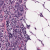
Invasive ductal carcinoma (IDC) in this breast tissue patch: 1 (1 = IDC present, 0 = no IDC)